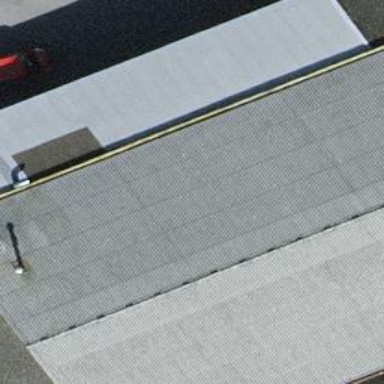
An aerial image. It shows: Car shop that offers dealer and repair services.